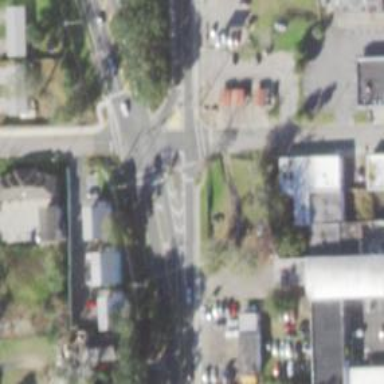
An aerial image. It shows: Marked footway crossing with lines.